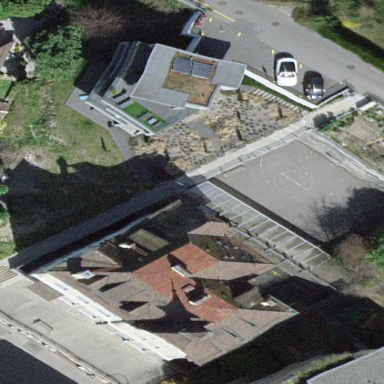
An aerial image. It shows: School.